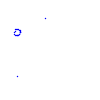
Particle: kaon